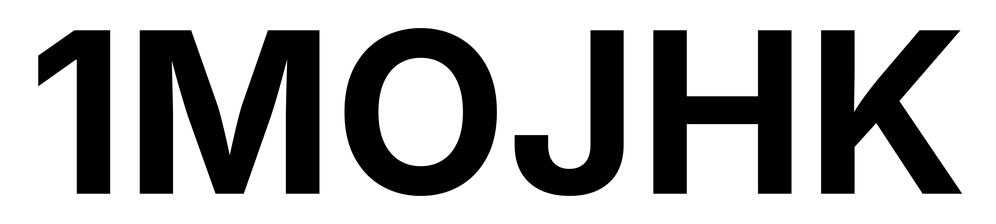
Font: Inter_Bold